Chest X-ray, PA view. Patient: 49 years old, sex M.
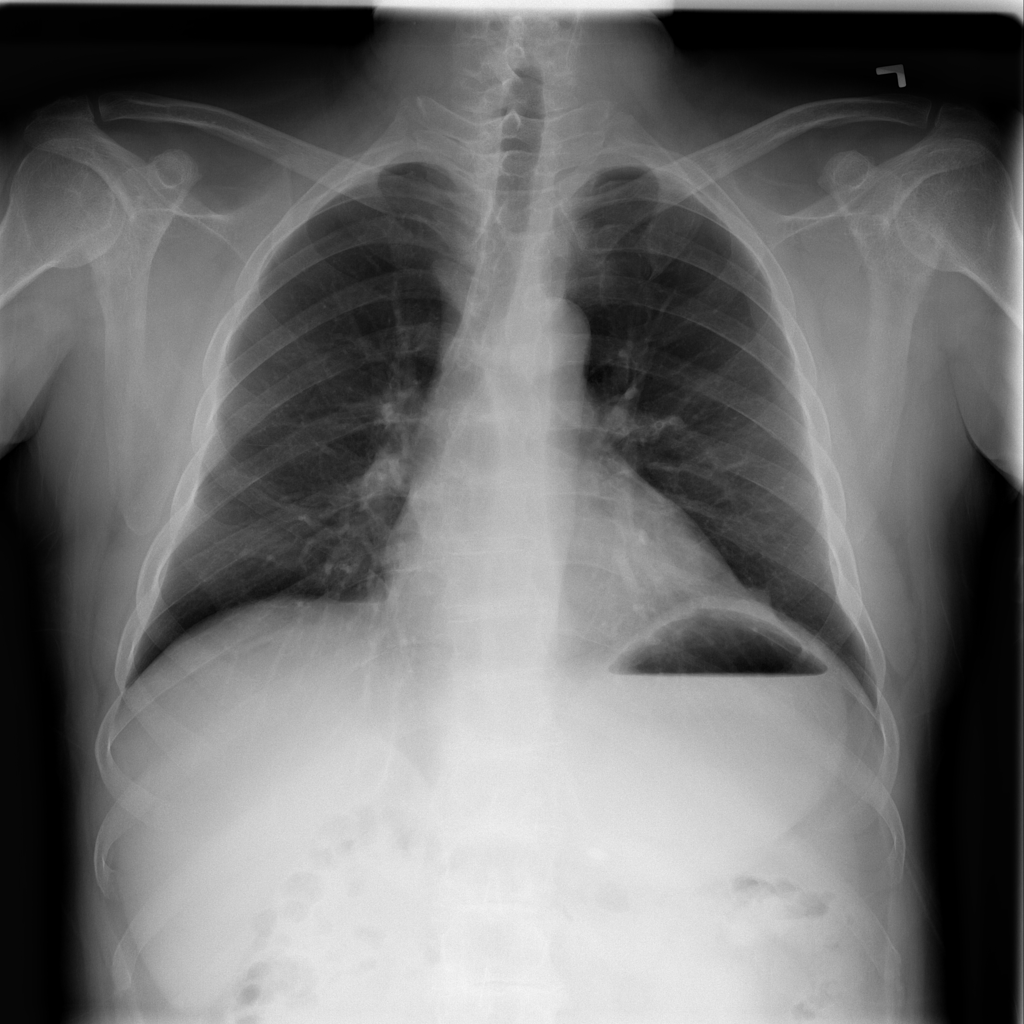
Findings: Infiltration